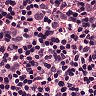
Metastatic tissue present: yes